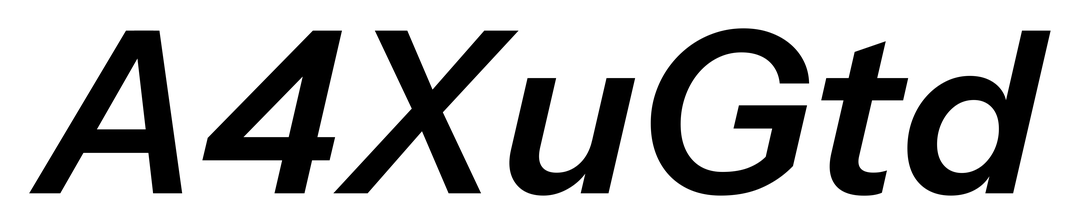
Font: InstrumentSans-Italic_SemiBold_Italic